Field crop: maize
Growth stage: 1
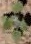
Species: chenopodium